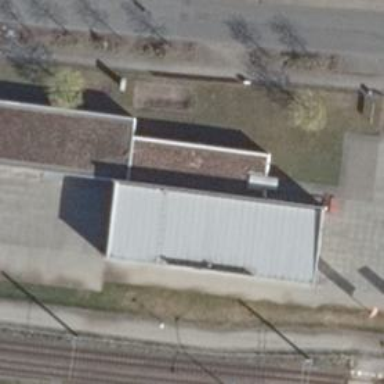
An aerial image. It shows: Vehicle inspection facility.